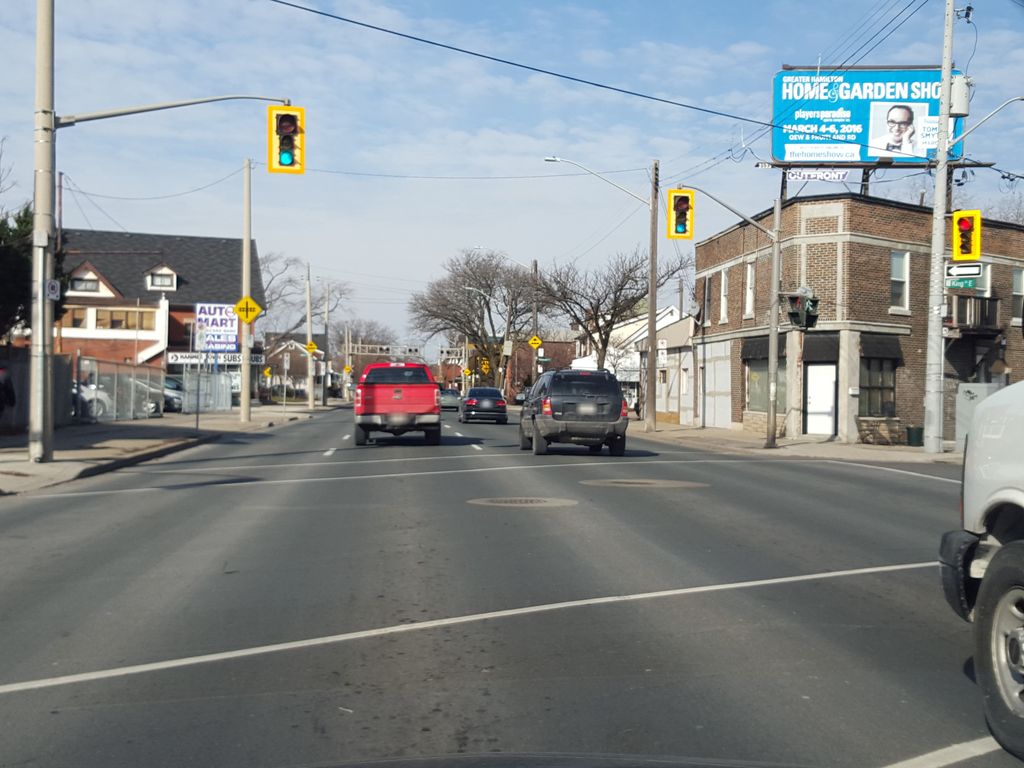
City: hamilton